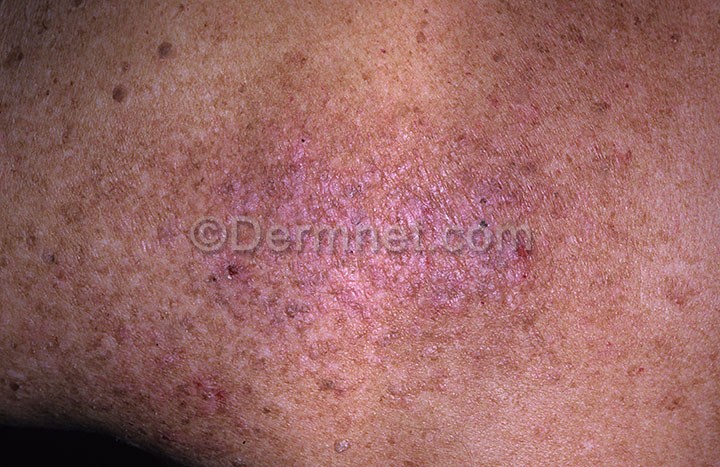
Disease: Eczema Photos